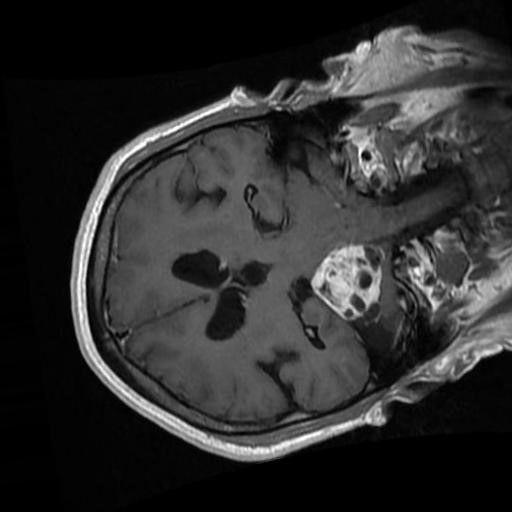
Label: brain_menin